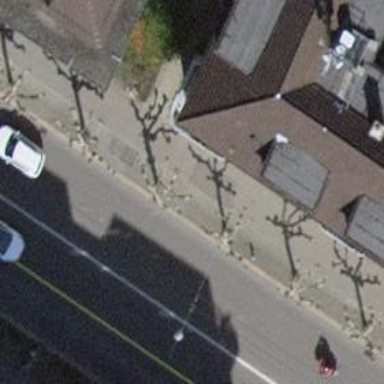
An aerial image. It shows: Avenue lined with trees.